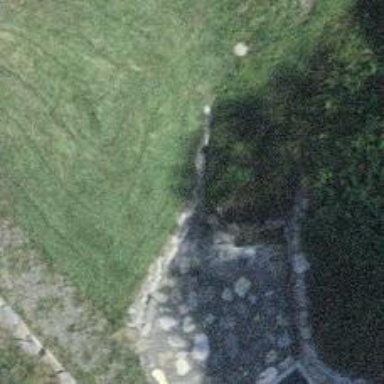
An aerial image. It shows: Retaining wall.